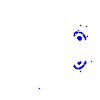
Particle: pion